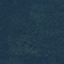
Land use / land cover class: Forest